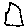
Label: house